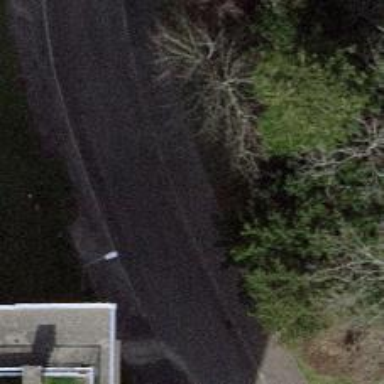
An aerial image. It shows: Sidewalk.